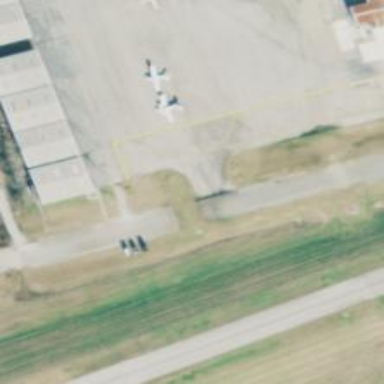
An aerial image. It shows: Image of taxiway at airport.